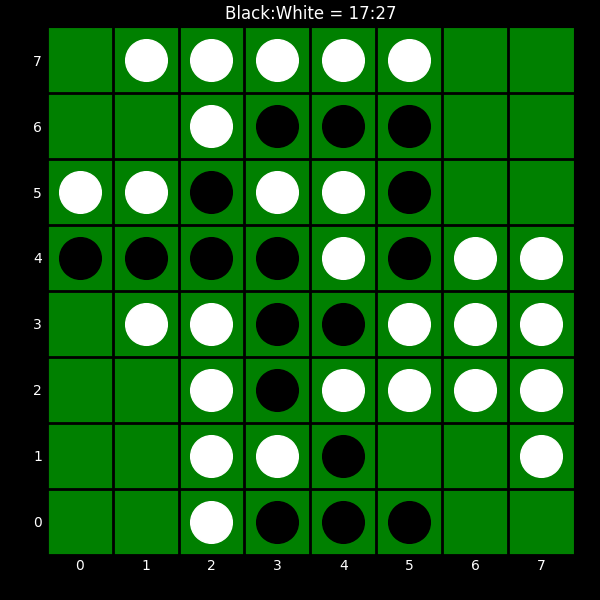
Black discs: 17
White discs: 27